Question: I always get status code 200/ok in my test case even if the requested page doen't exists.
'''
public function testCompleteScenario()
{
$client = static::createClient();
$container = $client->getContainer();
$kernel = $client->getKernel();
$crawler = $client->request('GET', '/somethingnotexisting');
$this->assertTrue(200 === $client->getResponse()->getStatusCode());
}
'''
I am using phpunits with netbeans 7.1 and my symfony firewall is configure to allow only authenticated user. Otherwise they re redirected to the login page.
There is maybe some php.ini tuning to do ?
EDIT :
Here is the code i have from netbeans :

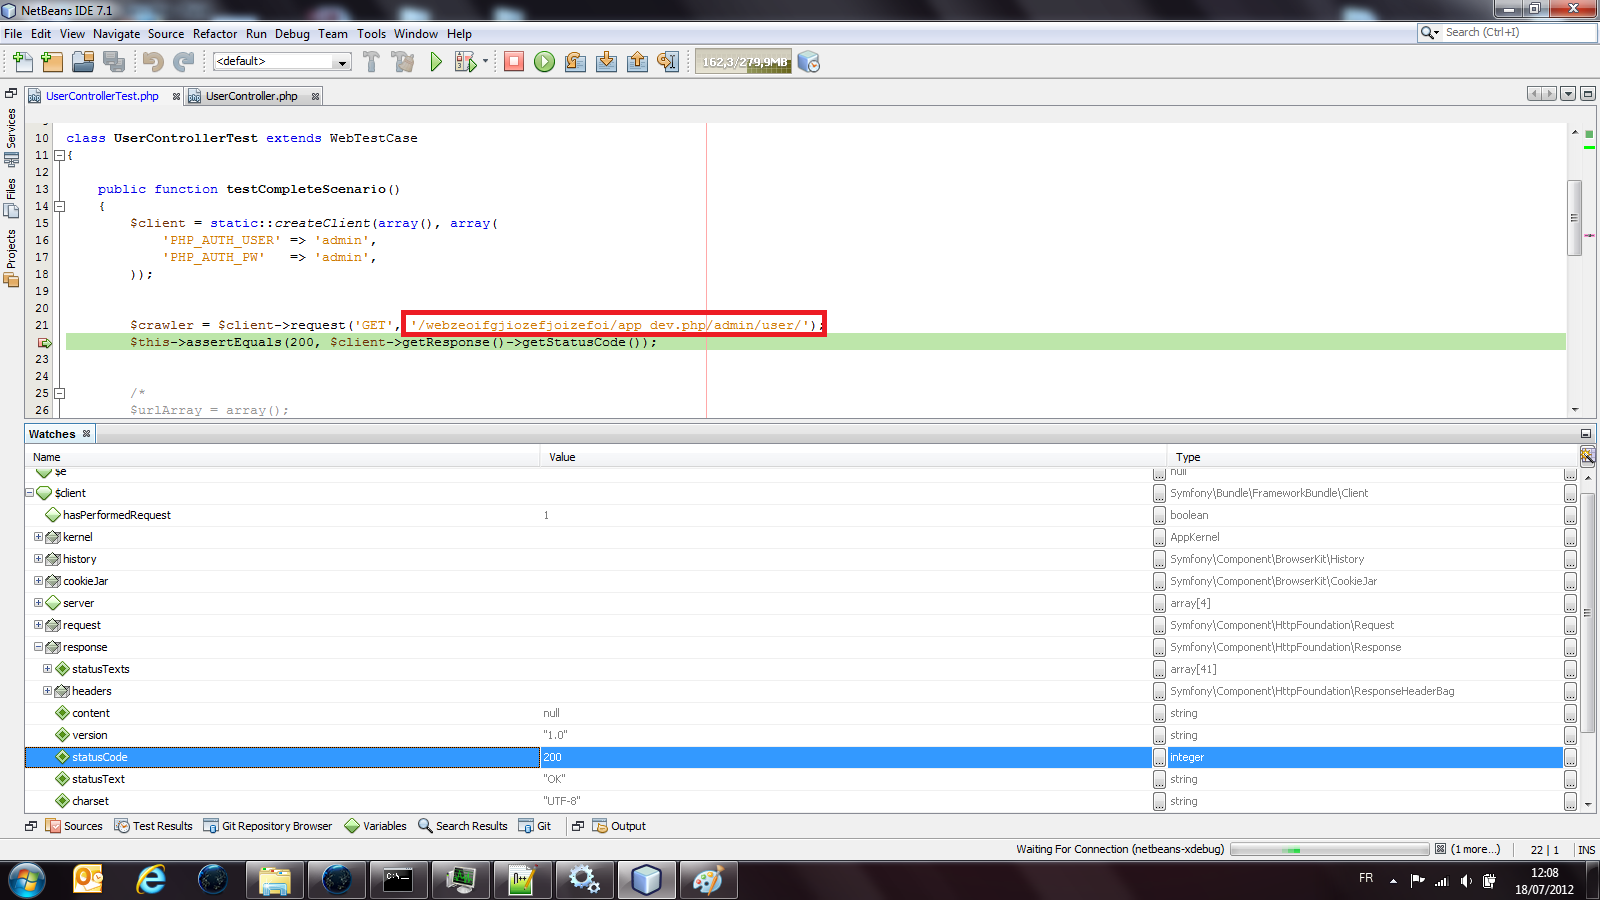
Answer: I spent 3 days trying to resolve this.
I had downgrade my PHPUnit version from 3.6.11 to 3.5.14.
It works better with NetBeans now